Question: '''
body{
background-color:hsl(240, 73%, 65%);
font-size: 12px;
font-family: 'Kumbh Sans', sans-serif;
}
img{
width: 90%;
}
h3{
font-weight: 700;
}
p{
font-weight: 400;
font-size: smaller;
display: none;
margin-top: 2%;
padding-right: 5px;
}
hr{
color: hsl(240, 5%, 91%);
}
.container{
width: 800px;
height: 400px;
margin-top: 100px;
background-color: white;
background-image: url("images/bg-pattern-desktop.svg");
}
.images{
overflow:hidden;
}
.lady{
position: absolute;
top: 65px;
left: -50px;
object-fit: cover;
}
.box{
width: 37%;
position: absolute;
top: 190px;
left: -70px;
z-index: 1;
}
.wrapper{
padding: 5%;
}
.img-fluid{
width: 2.5%;
position: absolute;
right: 50px;
}
.que:hover{
cursor: pointer;
color: hsl(14, 88%, 65%);
}
.font-toggle{
font-weight: 700;
}
'''
'''
<!DOCTYPE html>
<html lang="en">
<head>
<meta charset="UTF-8">
<meta name="viewport" content="width=device-width, initial-scale=1.0"> <!-- displays site properly based on user's device -->
<link rel="icon" type="image/png" sizes="32x32" href="./images/favicon-32x32.png">
<!-- Bootstrap link -->
<link rel="stylesheet" href="https://cdn.jsdelivr.net/npm/bootstrap@4.5.3/dist/css/bootstrap.min.css" integrity="sha384-TX8t27EcRE3e/ihU7zmQxVncDAy5uIKz4rEkgIXeMed4M0jlfIDPvg6uqKI2xXr2" crossorigin="anonymous">
<!-- Google fonts -->
<link rel="preconnect" href="https://fonts.gstatic.com">
<link href="https://fonts.googleapis.com/css2?family=Kumbh+Sans:wght@400;700&display=swap" rel="stylesheet">
<!-- Custom CSS -->
<link rel="stylesheet" href="styles.css">
<title>Frontend Mentor | FAQ Accordion Card</title>
</head>
<body>
<div class="container">
<div class="row">
<div class="col-6 images">
<img class="lady" src="images/illustration-woman-online-desktop.svg" alt="">
<img class="box" src="images/illustration-box-desktop.svg" alt="">
</div>
<div class="col-6 wrapper">
<h3>FAQ</h3>
<div class="question">
<div class="que"> How many team members can I invite?</div>
<img class="img-fluid" src="images/icon-arrow-down.svg" alt="">
<p>You can invite up to 2 additional users on the Free plan. There is no limit on
team members for the Premium plan.</p>
</div>
<hr>
<div class="question">
<div class="que">What is the maximum file upload size?</div>
<img class="img-fluid" src="images/icon-arrow-down.svg" alt="">
<p>No more than 2GB. All files in your account must fit your allotted storage space.</p>
</div>
<hr>
<div class="question">
<div class="que">How do I reset my password?</div>
<img class="img-fluid" src="images/icon-arrow-down.svg" alt="">
<p>Click "Forgot password" from the login page or "Change password" from your profile page.A reset link will be emailed to you.</p>
</div>
<hr>
<div class="question">
<div class="que">Can I cancel my subscription?</div>
<img class="img-fluid" src="images/icon-arrow-down.svg" alt="">
<p> Yes! Send us a message and we'll process your request no questions asked.</p>
</div>
<hr>
<div class="question">
<div class="que">Do you provide additional support?</div>
<img class="img-fluid" src="images/icon-arrow-down.svg" alt="">
<p> Chat and email support is available 24/7. Phone lines are open during normal business hours.</p>
</div>
<hr>
</div>
</div>
</div>
<script src="https://ajax.googleapis.com/ajax/libs/jquery/3.5.1/jquery.min.js"></script>
<script src="https://cdn.jsdelivr.net/npm/bootstrap@4.5.3/dist/js/bootstrap.bundle.min.js" integrity="sha384-ho+j7jyWK8fNQe+A12Hb8AhRq26LrZ/JpcUGGOn+Y7RsweNrtN/tE3MoK7ZeZDyx" crossorigin="anonymous"></script>
<script src="index.js"></script>
<div class="attribution">
</div>
</body>
</html>
'''

I have applied the overflow:hidden property but it is cropping both the images. I want the lady(with laptop) image to be cropped(which is overflowing out of
the container) and show the box image, exactly as it is in the image.
Please see the preview image for reference.
I am stuck. Please help me out. I have just started learning.
Thanks!
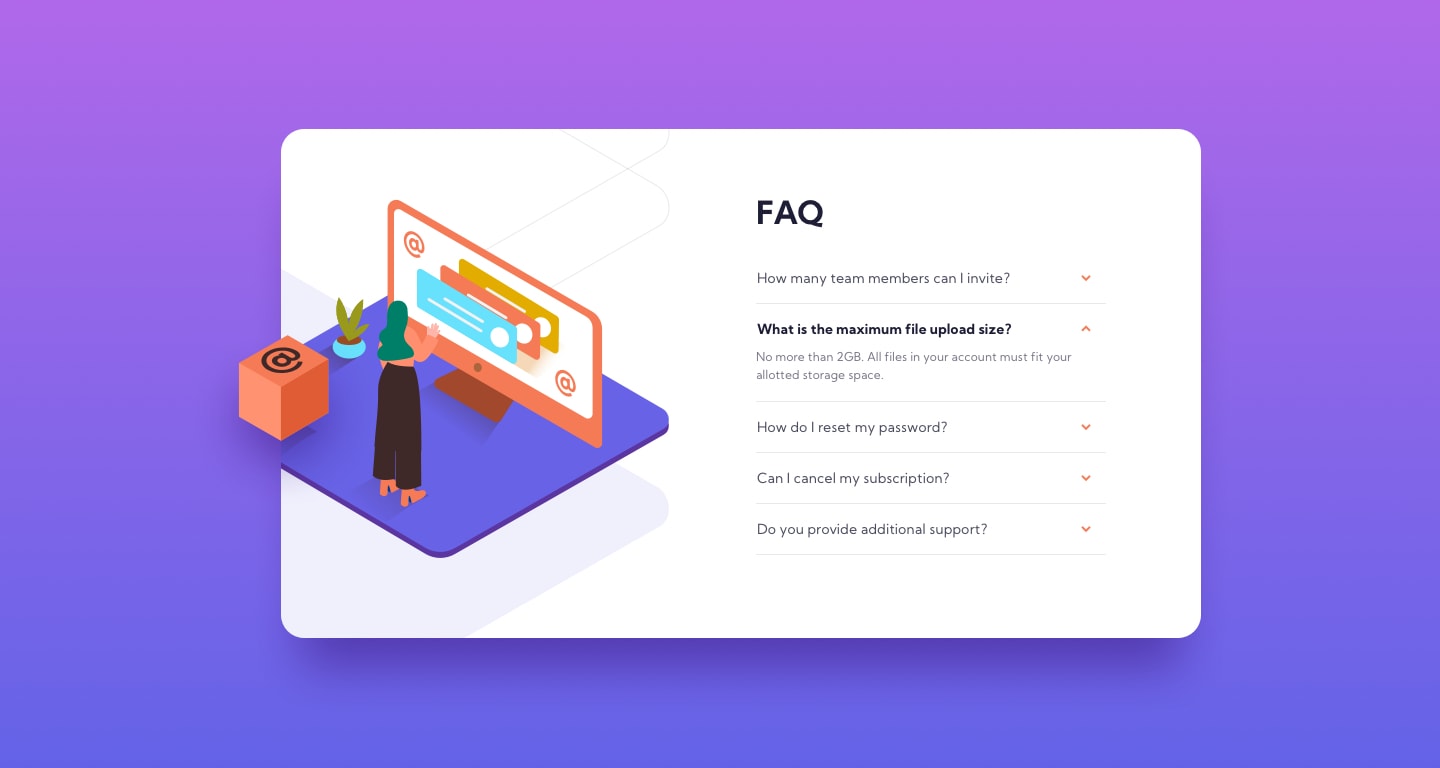
Answer: You need to wrap the 'lady' image into another div and set the overflow to hiddin in there.
Then position the 'lady' using margins instead of 'top' or 'left'. See here:
'''
body{
background-color:hsl(240, 73%, 65%);
font-size: 12px;
font-family: 'Kumbh Sans', sans-serif;
}
img{
width: 90%;
}
h3{
font-weight: 700;
}
p{
font-weight: 400;
font-size: smaller;
display: none;
margin-top: 2%;
padding-right: 5px;
}
hr{
color: hsl(240, 5%, 91%);
}
.container{
width: 800px;
height: 400px;
margin-top: 100px;
background-color: white;
background-image: url("images/bg-pattern-desktop.svg");
}
.box{
width: 37%;
position: absolute;
top: 190px;
left: -70px;
z-index: 1;
}
.wrapper{
padding: 5%;
}
.img-fluid{
width: 2.5%;
position: absolute;
right: 50px;
}
.que:hover{
cursor: pointer;
color: hsl(14, 88%, 65%);
}
.font-toggle{
font-weight: 700;
}
.ladywrap{
overflow: hidden;
}
.lady{
margin-left: -50px;
margin-top: 65px;
}
'''
'''
<!DOCTYPE html>
<html lang="en">
<head>
<meta charset="UTF-8">
<meta name="viewport" content="width=device-width, initial-scale=1.0"> <!-- displays site properly based on user's device -->
<link rel="icon" type="image/png" sizes="32x32" href="./images/favicon-32x32.png">
<!-- Bootstrap link -->
<link rel="stylesheet" href="https://cdn.jsdelivr.net/npm/bootstrap@4.5.3/dist/css/bootstrap.min.css" integrity="sha384-TX8t27EcRE3e/ihU7zmQxVncDAy5uIKz4rEkgIXeMed4M0jlfIDPvg6uqKI2xXr2" crossorigin="anonymous">
<!-- Google fonts -->
<link rel="preconnect" href="https://fonts.gstatic.com">
<link href="https://fonts.googleapis.com/css2?family=Kumbh+Sans:wght@400;700&display=swap" rel="stylesheet">
<!-- Custom CSS -->
<link rel="stylesheet" href="styles.css">
<title>Frontend Mentor | FAQ Accordion Card</title>
</head>
<body>
<div class="container">
<div class="row">
<div class="col-6 images">
<div class="ladywrap">
<img class="lady" src="https://frontendmentor-faq-accordion-card.vercel.app/img/illustration-woman-online-desktop.44e30650.svg" alt="">
</div>
<img class="box" src="https://frontendmentor-faq-accordion-card.vercel.app/img/illustration-box-desktop.a7ef46ea.svg" alt="">
</div>
<div class="col-6 wrapper">
<h3>FAQ</h3>
<div class="question">
<div class="que"> How many team members can I invite?</div>
<img class="img-fluid" src="images/icon-arrow-down.svg" alt="">
<p>You can invite up to 2 additional users on the Free plan. There is no limit on
team members for the Premium plan.</p>
</div>
<hr>
<div class="question">
<div class="que">What is the maximum file upload size?</div>
<img class="img-fluid" src="images/icon-arrow-down.svg" alt="">
<p>No more than 2GB. All files in your account must fit your allotted storage space.</p>
</div>
<hr>
<div class="question">
<div class="que">How do I reset my password?</div>
<img class="img-fluid" src="images/icon-arrow-down.svg" alt="">
<p>Click "Forgot password" from the login page or "Change password" from your profile page.A reset link will be emailed to you.</p>
</div>
<hr>
<div class="question">
<div class="que">Can I cancel my subscription?</div>
<img class="img-fluid" src="images/icon-arrow-down.svg" alt="">
<p> Yes! Send us a message and we'll process your request no questions asked.</p>
</div>
<hr>
<div class="question">
<div class="que">Do you provide additional support?</div>
<img class="img-fluid" src="images/icon-arrow-down.svg" alt="">
<p> Chat and email support is available 24/7. Phone lines are open during normal business hours.</p>
</div>
<hr>
</div>
</div>
</div>
<script src="https://ajax.googleapis.com/ajax/libs/jquery/3.5.1/jquery.min.js"></script>
<script src="https://cdn.jsdelivr.net/npm/bootstrap@4.5.3/dist/js/bootstrap.bundle.min.js" integrity="sha384-ho+j7jyWK8fNQe+A12Hb8AhRq26LrZ/JpcUGGOn+Y7RsweNrtN/tE3MoK7ZeZDyx" crossorigin="anonymous"></script>
<script src="index.js"></script>
<div class="attribution">
</div>
</body>
</html>
'''